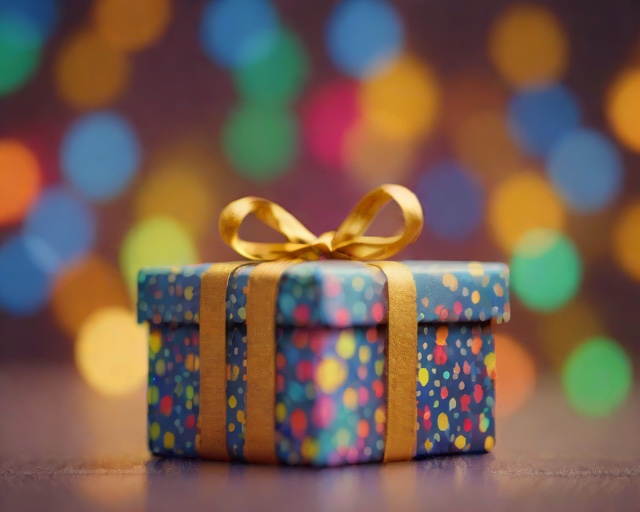
Category: Birthday